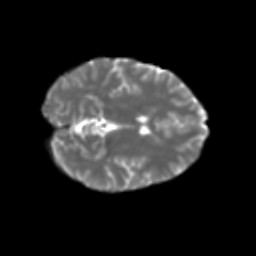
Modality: T2w
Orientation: axial
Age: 36
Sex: female
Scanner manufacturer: ge
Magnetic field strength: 3 T
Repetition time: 7.8 s
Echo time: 0.0606 s